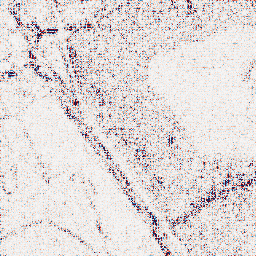
Category: wavelet
Decomposition family: wavelet_biorthogonal
Decomposition parameters: wavelet: bior5.5
level: 1
Upsampling method: cubic_mitchell
Upsampling parameters: scale: 4
Upsampling scale: 4